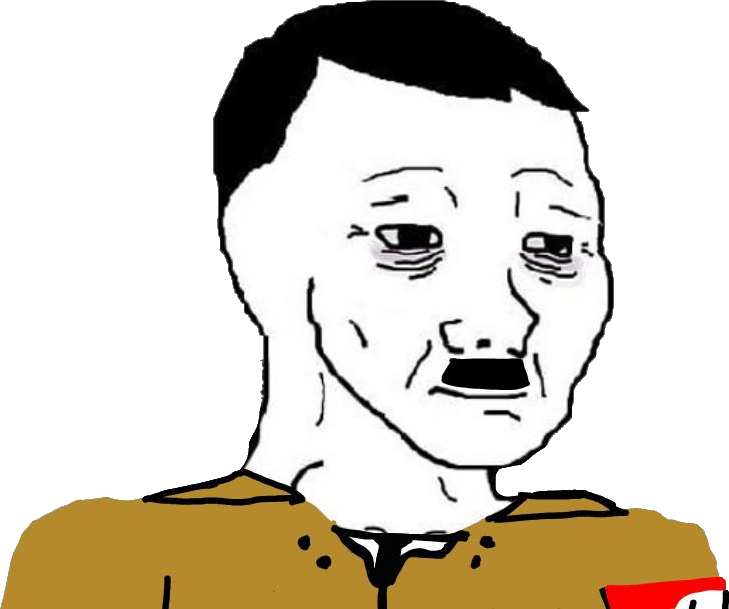
Label: 5_Doomer